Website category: university
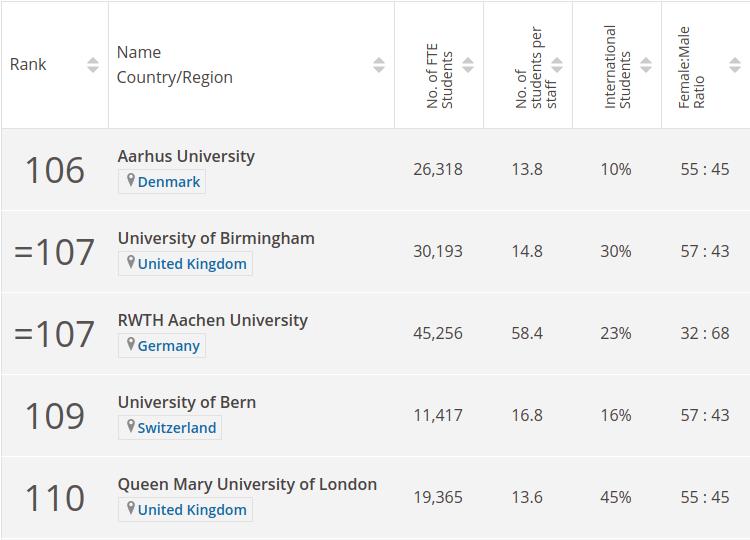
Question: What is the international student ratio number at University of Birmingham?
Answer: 30%

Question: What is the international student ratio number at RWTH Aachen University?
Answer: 23%

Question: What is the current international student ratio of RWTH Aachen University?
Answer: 23%

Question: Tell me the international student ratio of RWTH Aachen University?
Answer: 23%

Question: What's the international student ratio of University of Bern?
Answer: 16%

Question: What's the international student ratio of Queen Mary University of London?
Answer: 45%

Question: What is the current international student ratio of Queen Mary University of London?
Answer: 45%

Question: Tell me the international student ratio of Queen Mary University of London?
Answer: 45%

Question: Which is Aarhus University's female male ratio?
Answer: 55 : 45

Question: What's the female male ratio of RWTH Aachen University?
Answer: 32 : 68

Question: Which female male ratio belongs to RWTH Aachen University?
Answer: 32 : 68

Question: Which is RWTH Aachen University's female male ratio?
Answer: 32 : 68

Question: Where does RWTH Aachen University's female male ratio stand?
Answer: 32 : 68

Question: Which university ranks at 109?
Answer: University of Bern

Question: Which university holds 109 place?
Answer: University of Bern

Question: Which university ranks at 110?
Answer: Queen Mary University of London

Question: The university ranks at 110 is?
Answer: Queen Mary University of London

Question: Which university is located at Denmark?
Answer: Aarhus University

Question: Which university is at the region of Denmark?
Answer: Aarhus University

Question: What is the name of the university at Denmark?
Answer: Aarhus University

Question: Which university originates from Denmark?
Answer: Aarhus University

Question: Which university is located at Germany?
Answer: RWTH Aachen University

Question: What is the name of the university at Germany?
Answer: RWTH Aachen University

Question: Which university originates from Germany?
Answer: RWTH Aachen University

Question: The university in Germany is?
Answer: RWTH Aachen University

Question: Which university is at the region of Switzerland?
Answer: University of Bern

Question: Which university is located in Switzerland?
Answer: University of Bern

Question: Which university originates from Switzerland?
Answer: University of Bern

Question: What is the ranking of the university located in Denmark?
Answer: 106

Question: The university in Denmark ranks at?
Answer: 106

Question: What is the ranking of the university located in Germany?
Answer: =107

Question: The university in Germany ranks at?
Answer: =107

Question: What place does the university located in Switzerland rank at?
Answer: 109

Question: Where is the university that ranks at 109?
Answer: Switzerland

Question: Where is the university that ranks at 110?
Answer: United Kingdom